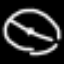
Label: clock